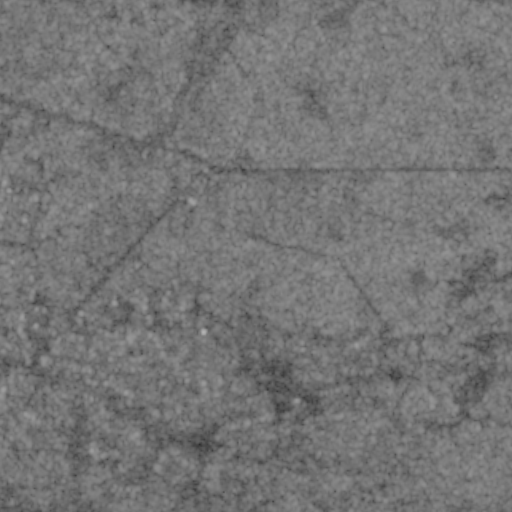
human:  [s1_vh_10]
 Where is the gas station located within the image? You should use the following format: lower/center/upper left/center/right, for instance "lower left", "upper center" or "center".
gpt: The gas station is located in the center of the image.
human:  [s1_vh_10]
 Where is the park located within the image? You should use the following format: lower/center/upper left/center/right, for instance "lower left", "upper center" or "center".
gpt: The park is located in the center left of the image.
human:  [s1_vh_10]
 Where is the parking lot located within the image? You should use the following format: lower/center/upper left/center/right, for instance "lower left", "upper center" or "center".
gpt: The parking lot is located in the lower left of the image.
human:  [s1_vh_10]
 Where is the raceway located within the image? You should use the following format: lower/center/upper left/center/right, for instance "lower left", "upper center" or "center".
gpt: The raceway is located in the lower left of the image.
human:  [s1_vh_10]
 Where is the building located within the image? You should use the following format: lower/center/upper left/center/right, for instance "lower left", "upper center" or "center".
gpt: There is no building in the image.

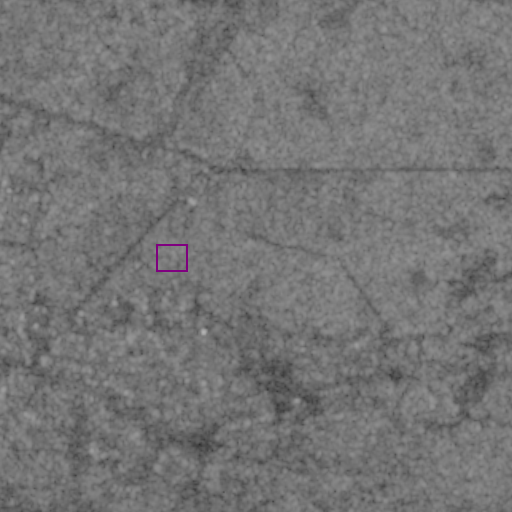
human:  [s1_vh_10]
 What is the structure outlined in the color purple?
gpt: The structure outlined in purple is a park.
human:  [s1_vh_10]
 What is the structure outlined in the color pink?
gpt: There is no pink outline.